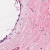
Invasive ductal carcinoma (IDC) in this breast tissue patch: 0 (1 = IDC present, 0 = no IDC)